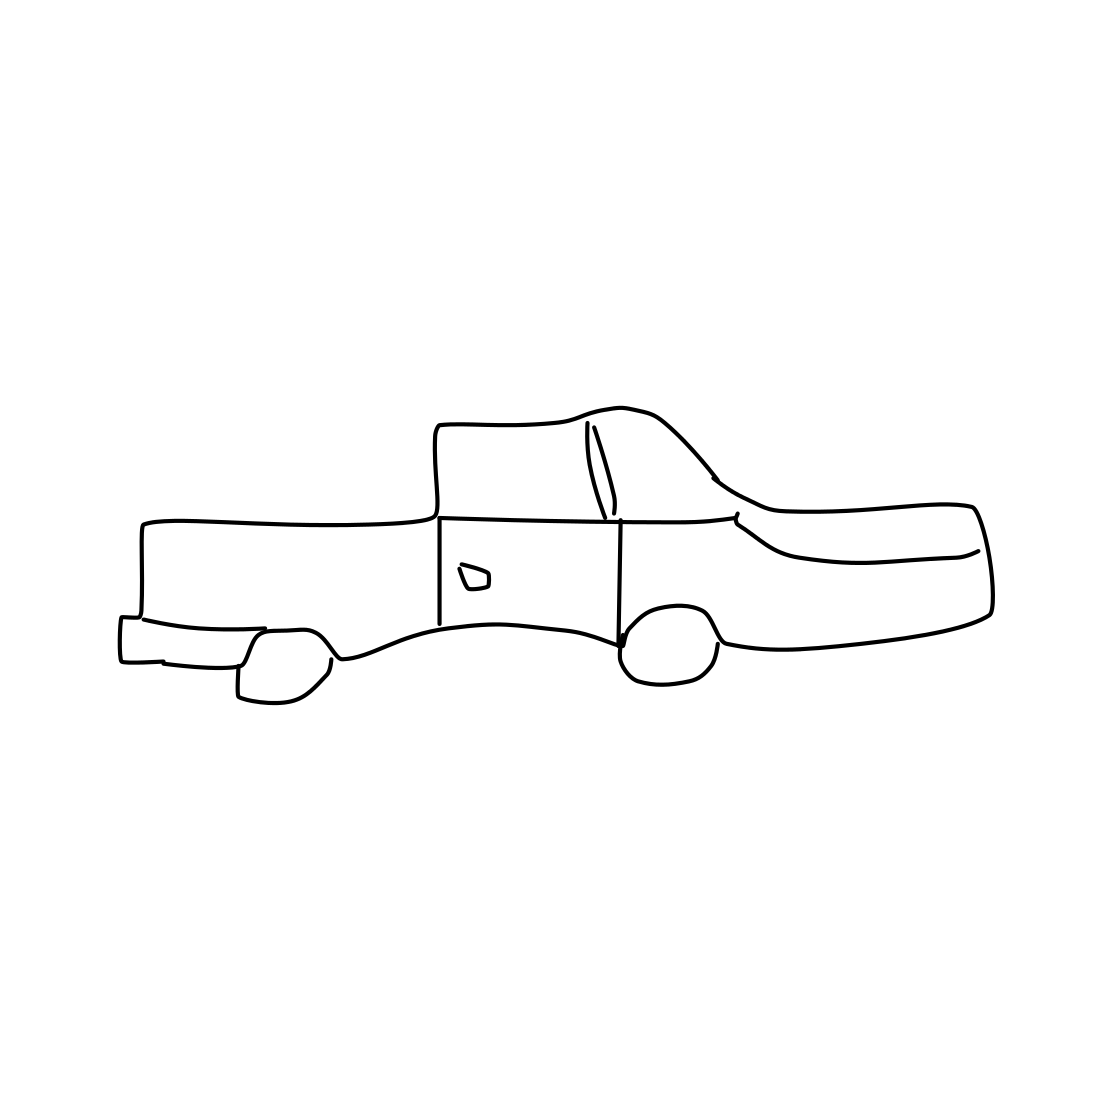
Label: truck